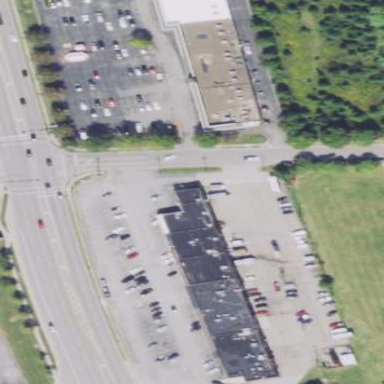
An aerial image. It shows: Retail building.